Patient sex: M
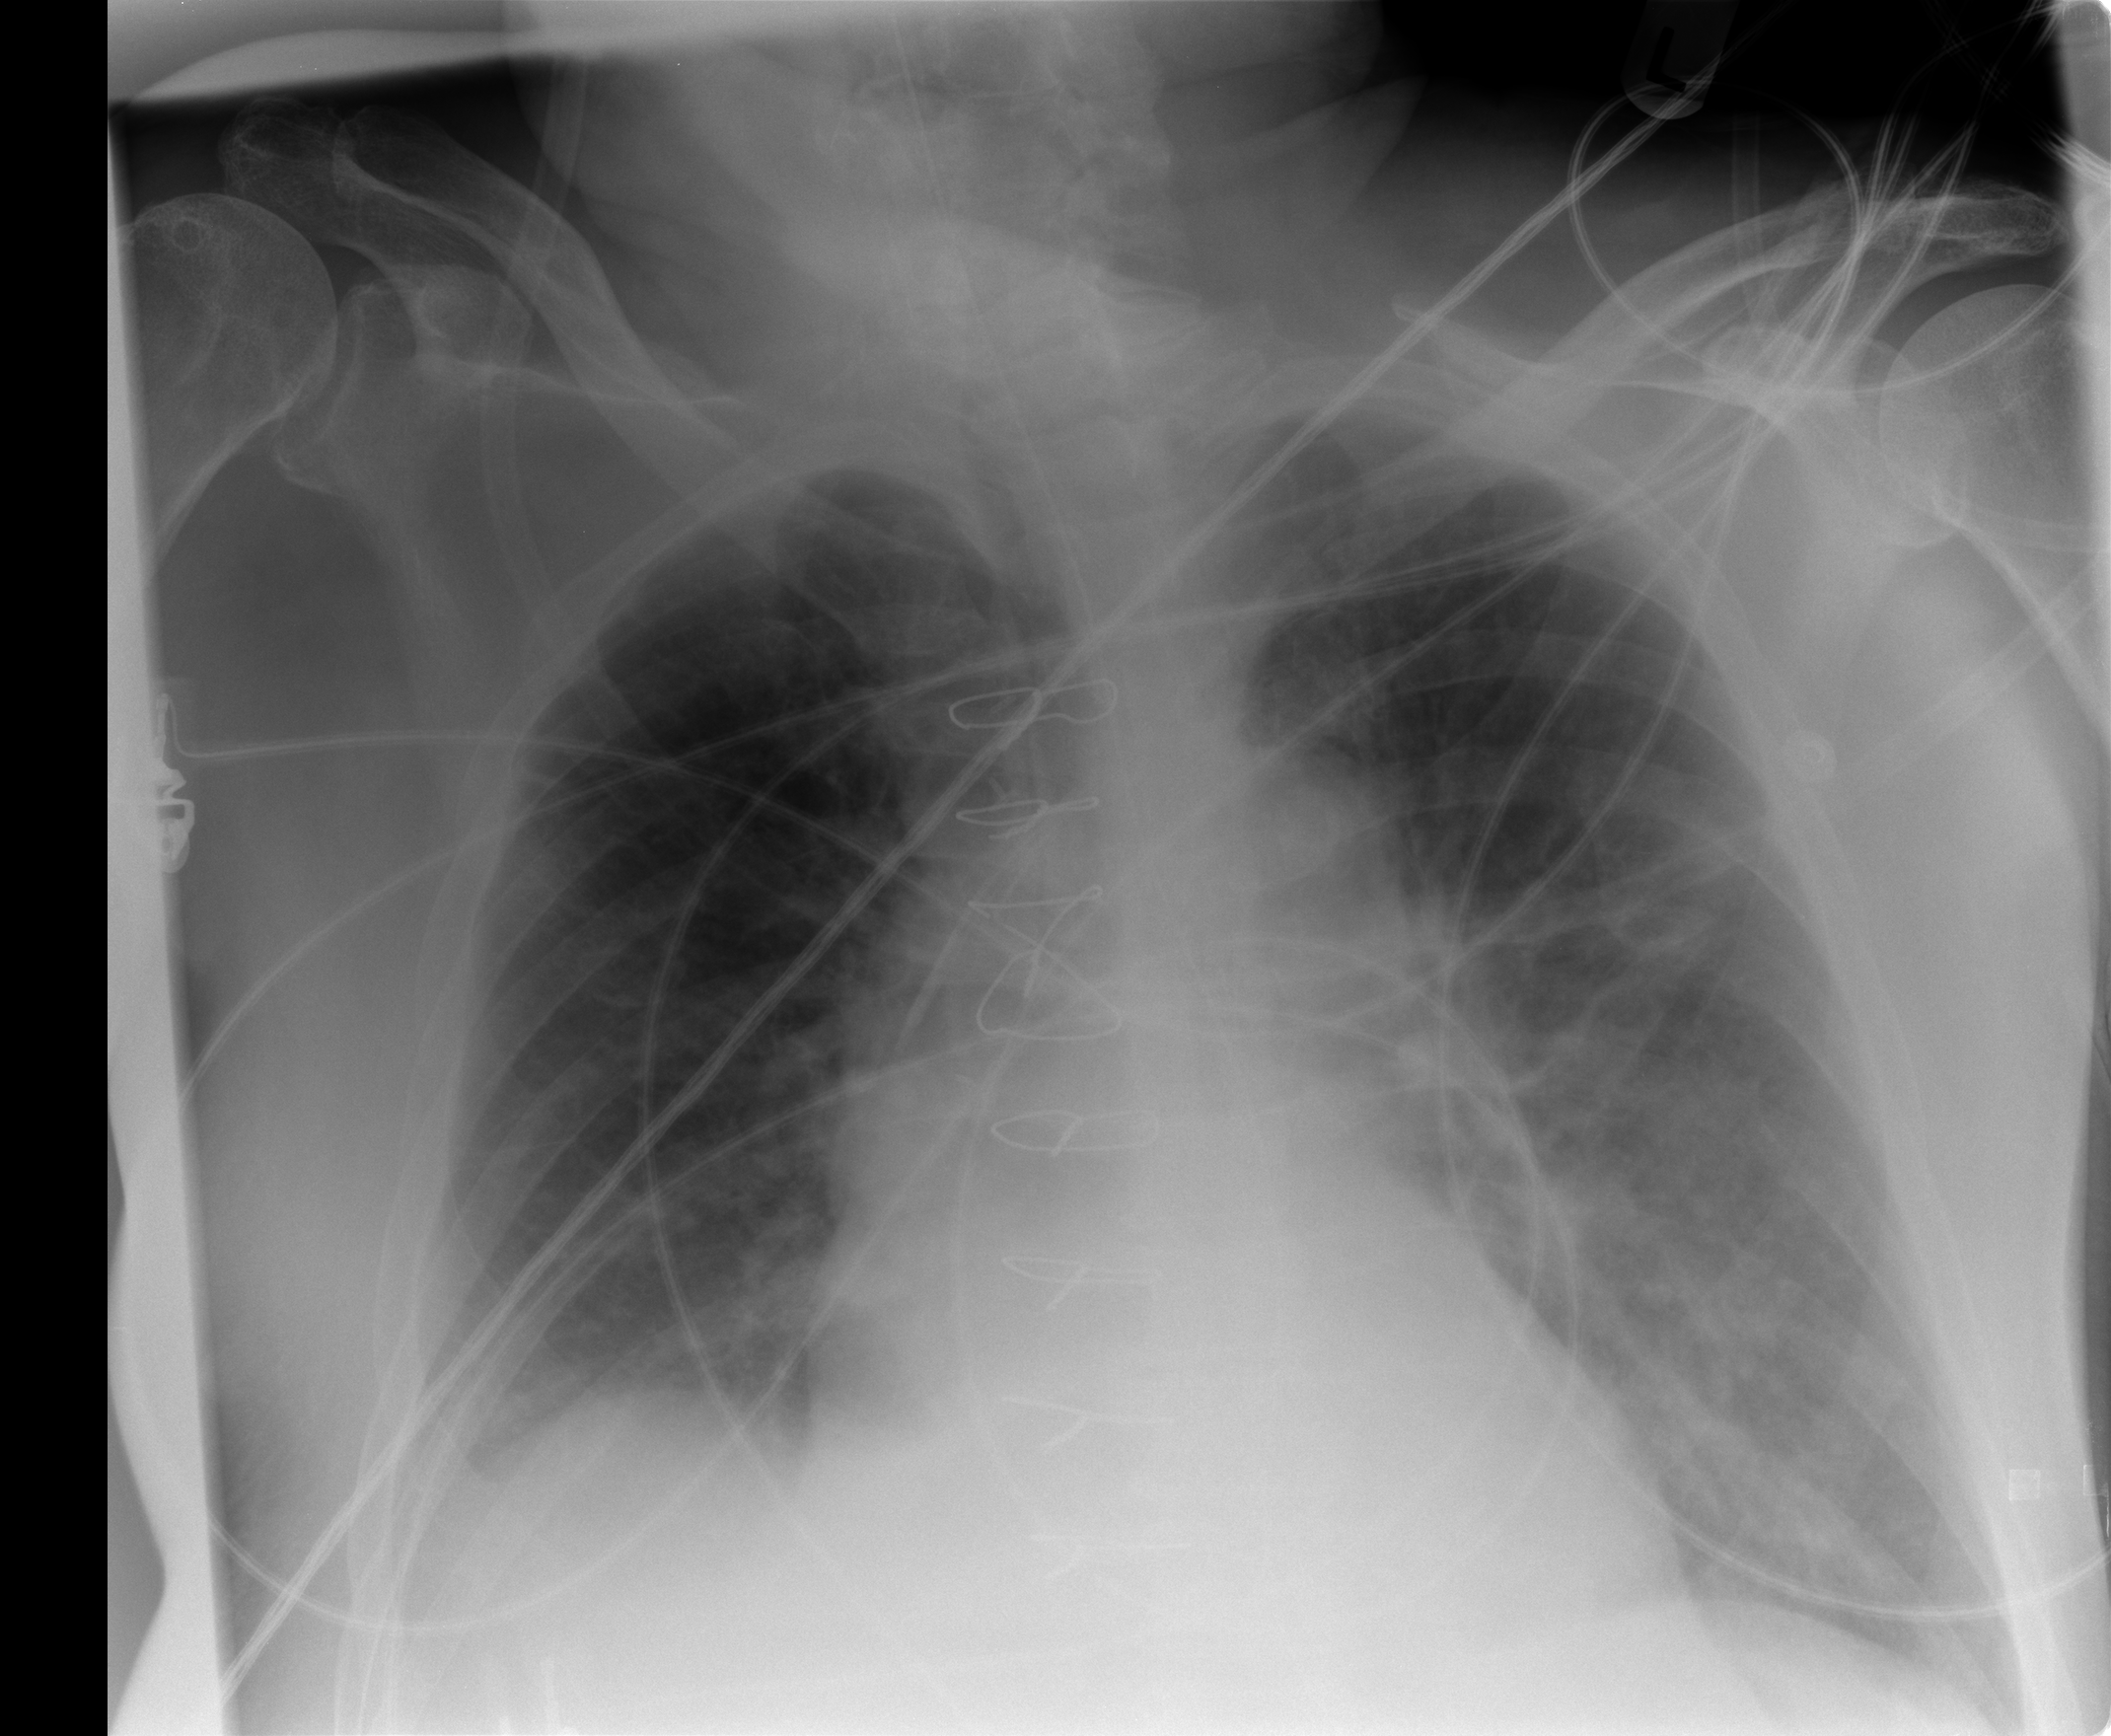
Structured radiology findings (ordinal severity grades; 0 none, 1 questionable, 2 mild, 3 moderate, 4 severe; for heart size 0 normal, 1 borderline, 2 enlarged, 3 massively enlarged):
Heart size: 1
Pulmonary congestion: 2
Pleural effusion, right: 2
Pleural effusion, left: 2
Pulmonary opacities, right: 1
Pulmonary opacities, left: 2
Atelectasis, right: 2
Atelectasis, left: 2